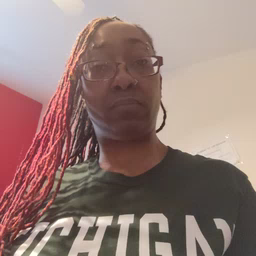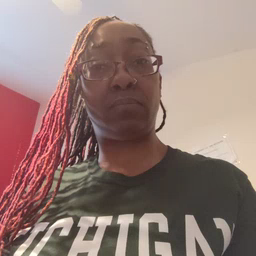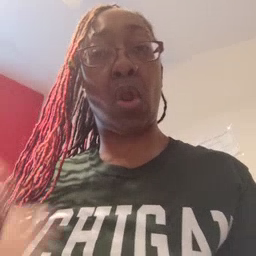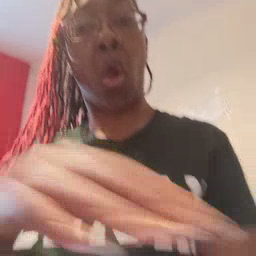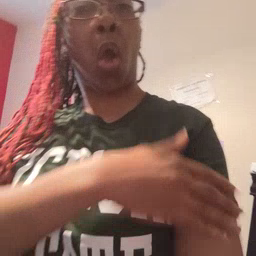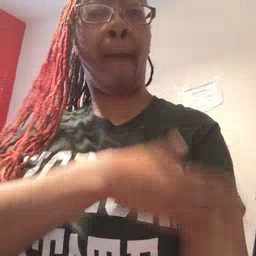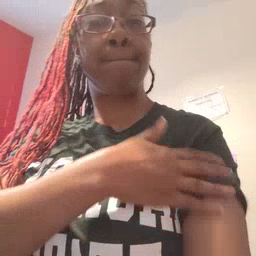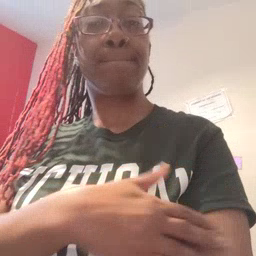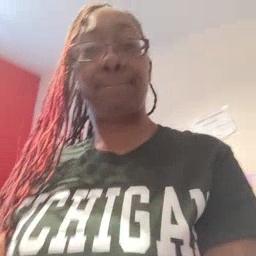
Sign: arm